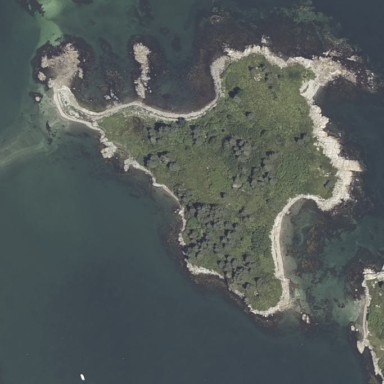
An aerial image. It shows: Islet along the natural coastline.